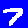
Digit: 7